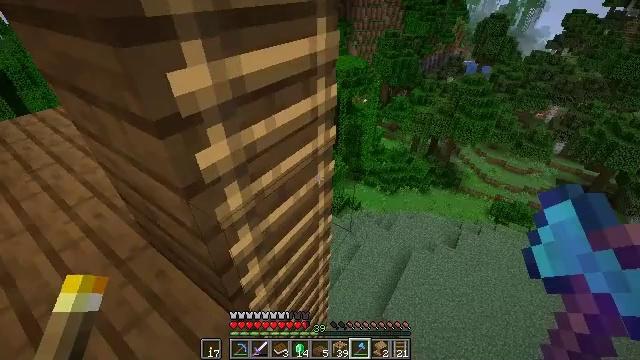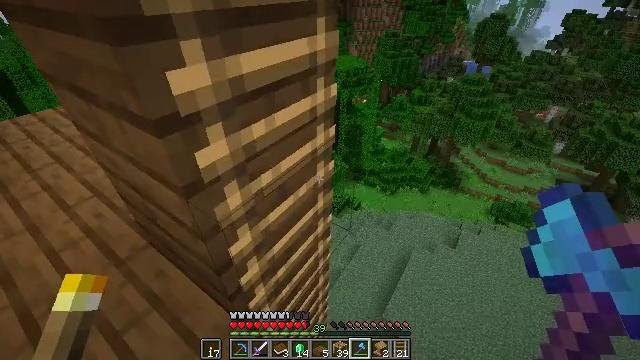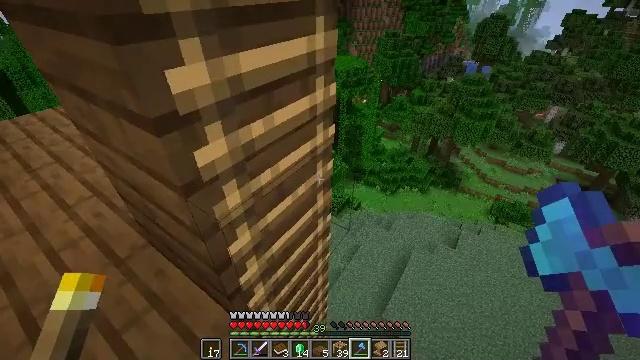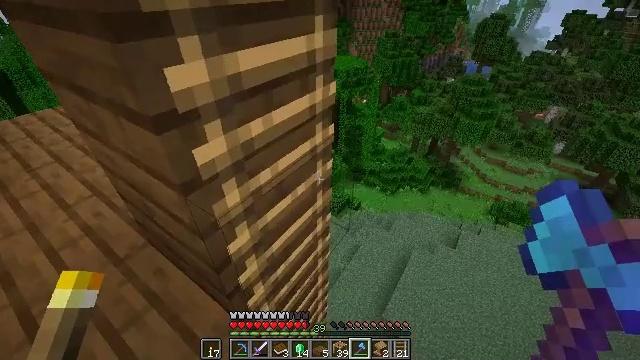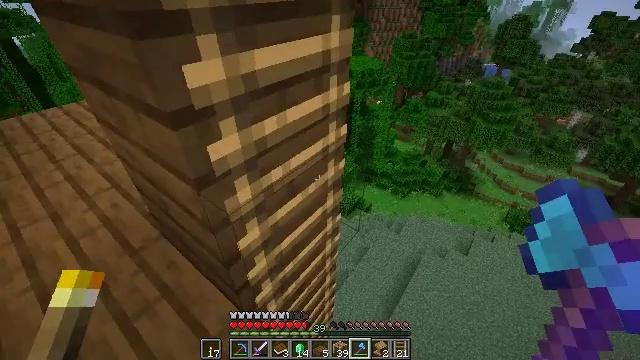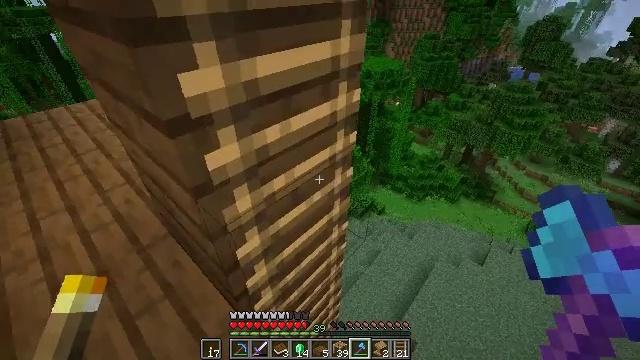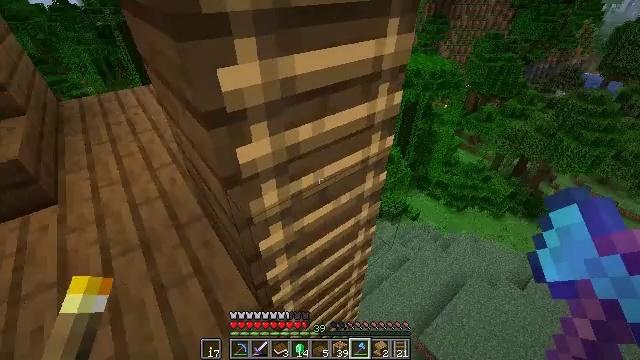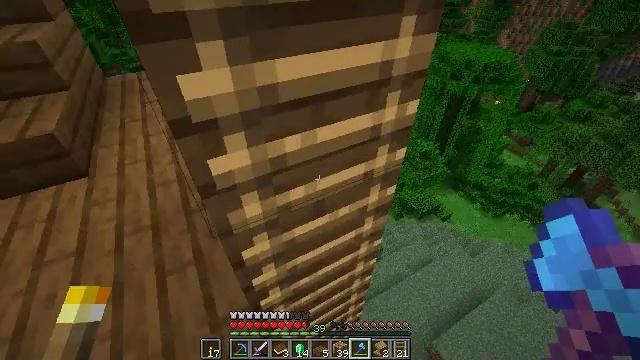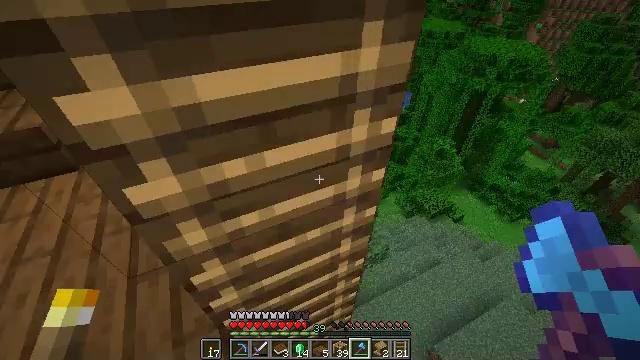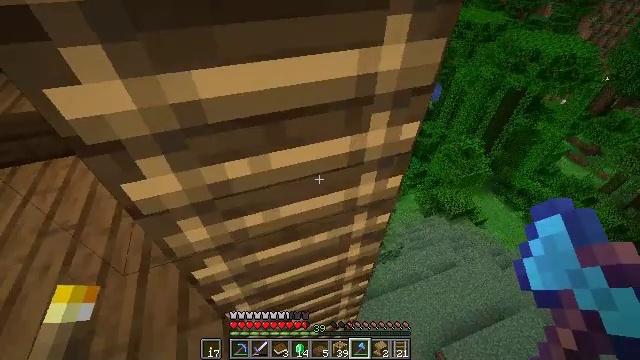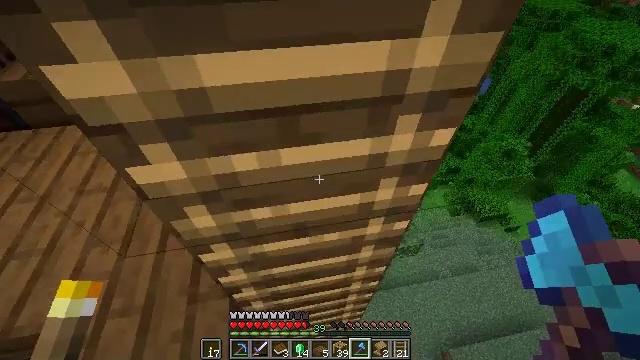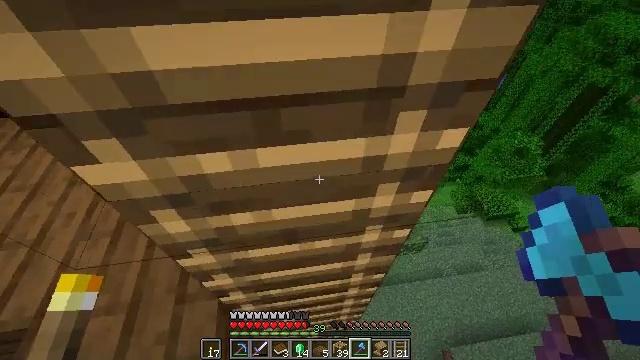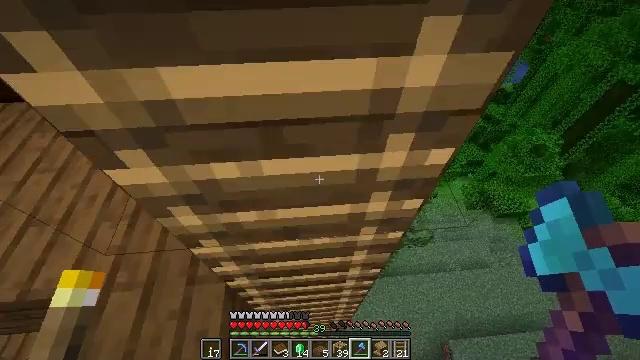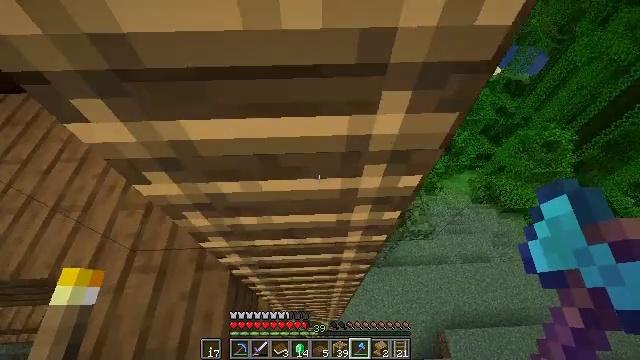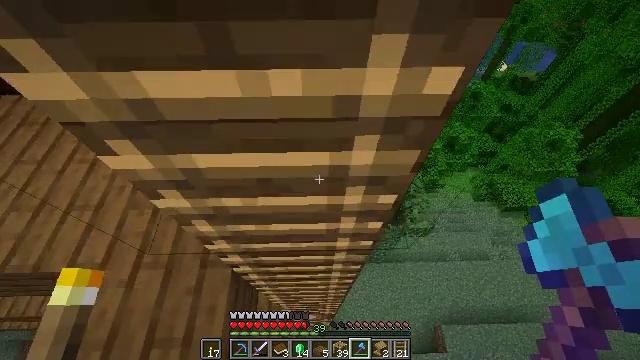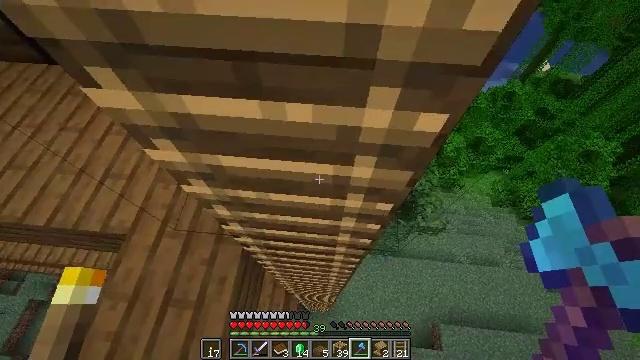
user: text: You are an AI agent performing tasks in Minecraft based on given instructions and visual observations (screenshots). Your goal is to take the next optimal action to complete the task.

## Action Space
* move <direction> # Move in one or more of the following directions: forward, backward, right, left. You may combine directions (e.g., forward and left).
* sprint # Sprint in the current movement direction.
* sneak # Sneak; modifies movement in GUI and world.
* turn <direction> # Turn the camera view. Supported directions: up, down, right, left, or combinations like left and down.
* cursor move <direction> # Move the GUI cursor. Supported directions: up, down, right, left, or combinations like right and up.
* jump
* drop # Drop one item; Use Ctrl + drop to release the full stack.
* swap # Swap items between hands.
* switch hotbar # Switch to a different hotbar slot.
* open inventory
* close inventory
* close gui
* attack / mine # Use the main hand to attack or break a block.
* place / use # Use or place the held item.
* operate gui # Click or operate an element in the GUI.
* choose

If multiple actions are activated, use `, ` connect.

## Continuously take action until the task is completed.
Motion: motion action
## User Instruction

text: Reclaim the spruce slab for later use.
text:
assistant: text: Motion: no_op
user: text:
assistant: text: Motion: no_op
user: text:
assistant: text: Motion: no_op
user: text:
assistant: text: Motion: turn left
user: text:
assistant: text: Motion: move forward and move right, turn left
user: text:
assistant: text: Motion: move forward and move right, turn left
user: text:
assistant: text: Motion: move forward and move right, turn left and down
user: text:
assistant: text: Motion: move forward and move right, turn left and down
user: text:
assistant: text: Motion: move forward, turn left and down
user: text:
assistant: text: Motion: move forward, turn left and down
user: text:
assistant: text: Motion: move forward, turn left and down
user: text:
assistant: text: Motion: move forward, turn left and down
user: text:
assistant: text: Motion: move forward, turn left and down
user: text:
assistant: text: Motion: move forward, turn left and down
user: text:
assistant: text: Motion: move forward, turn left and down
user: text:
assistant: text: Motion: move forward, turn left
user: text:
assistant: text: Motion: move forward
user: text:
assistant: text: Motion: turn down
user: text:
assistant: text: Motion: no_op
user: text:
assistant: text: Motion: turn down
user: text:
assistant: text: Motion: no_op
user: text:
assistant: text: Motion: move forward
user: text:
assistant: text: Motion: move forward
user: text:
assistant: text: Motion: move forward
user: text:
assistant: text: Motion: no_op
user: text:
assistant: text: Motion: no_op
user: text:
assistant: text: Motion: no_op
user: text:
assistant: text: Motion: no_op
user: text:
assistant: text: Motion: no_op
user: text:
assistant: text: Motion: move left